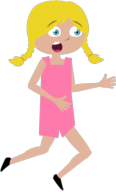
surprised run girl